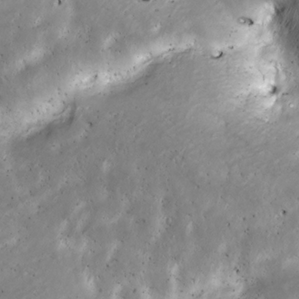
Label: non_frost